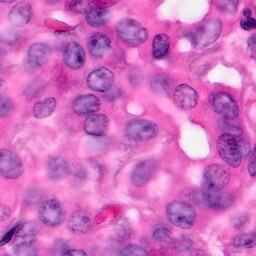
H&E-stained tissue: Pancreatic